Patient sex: M
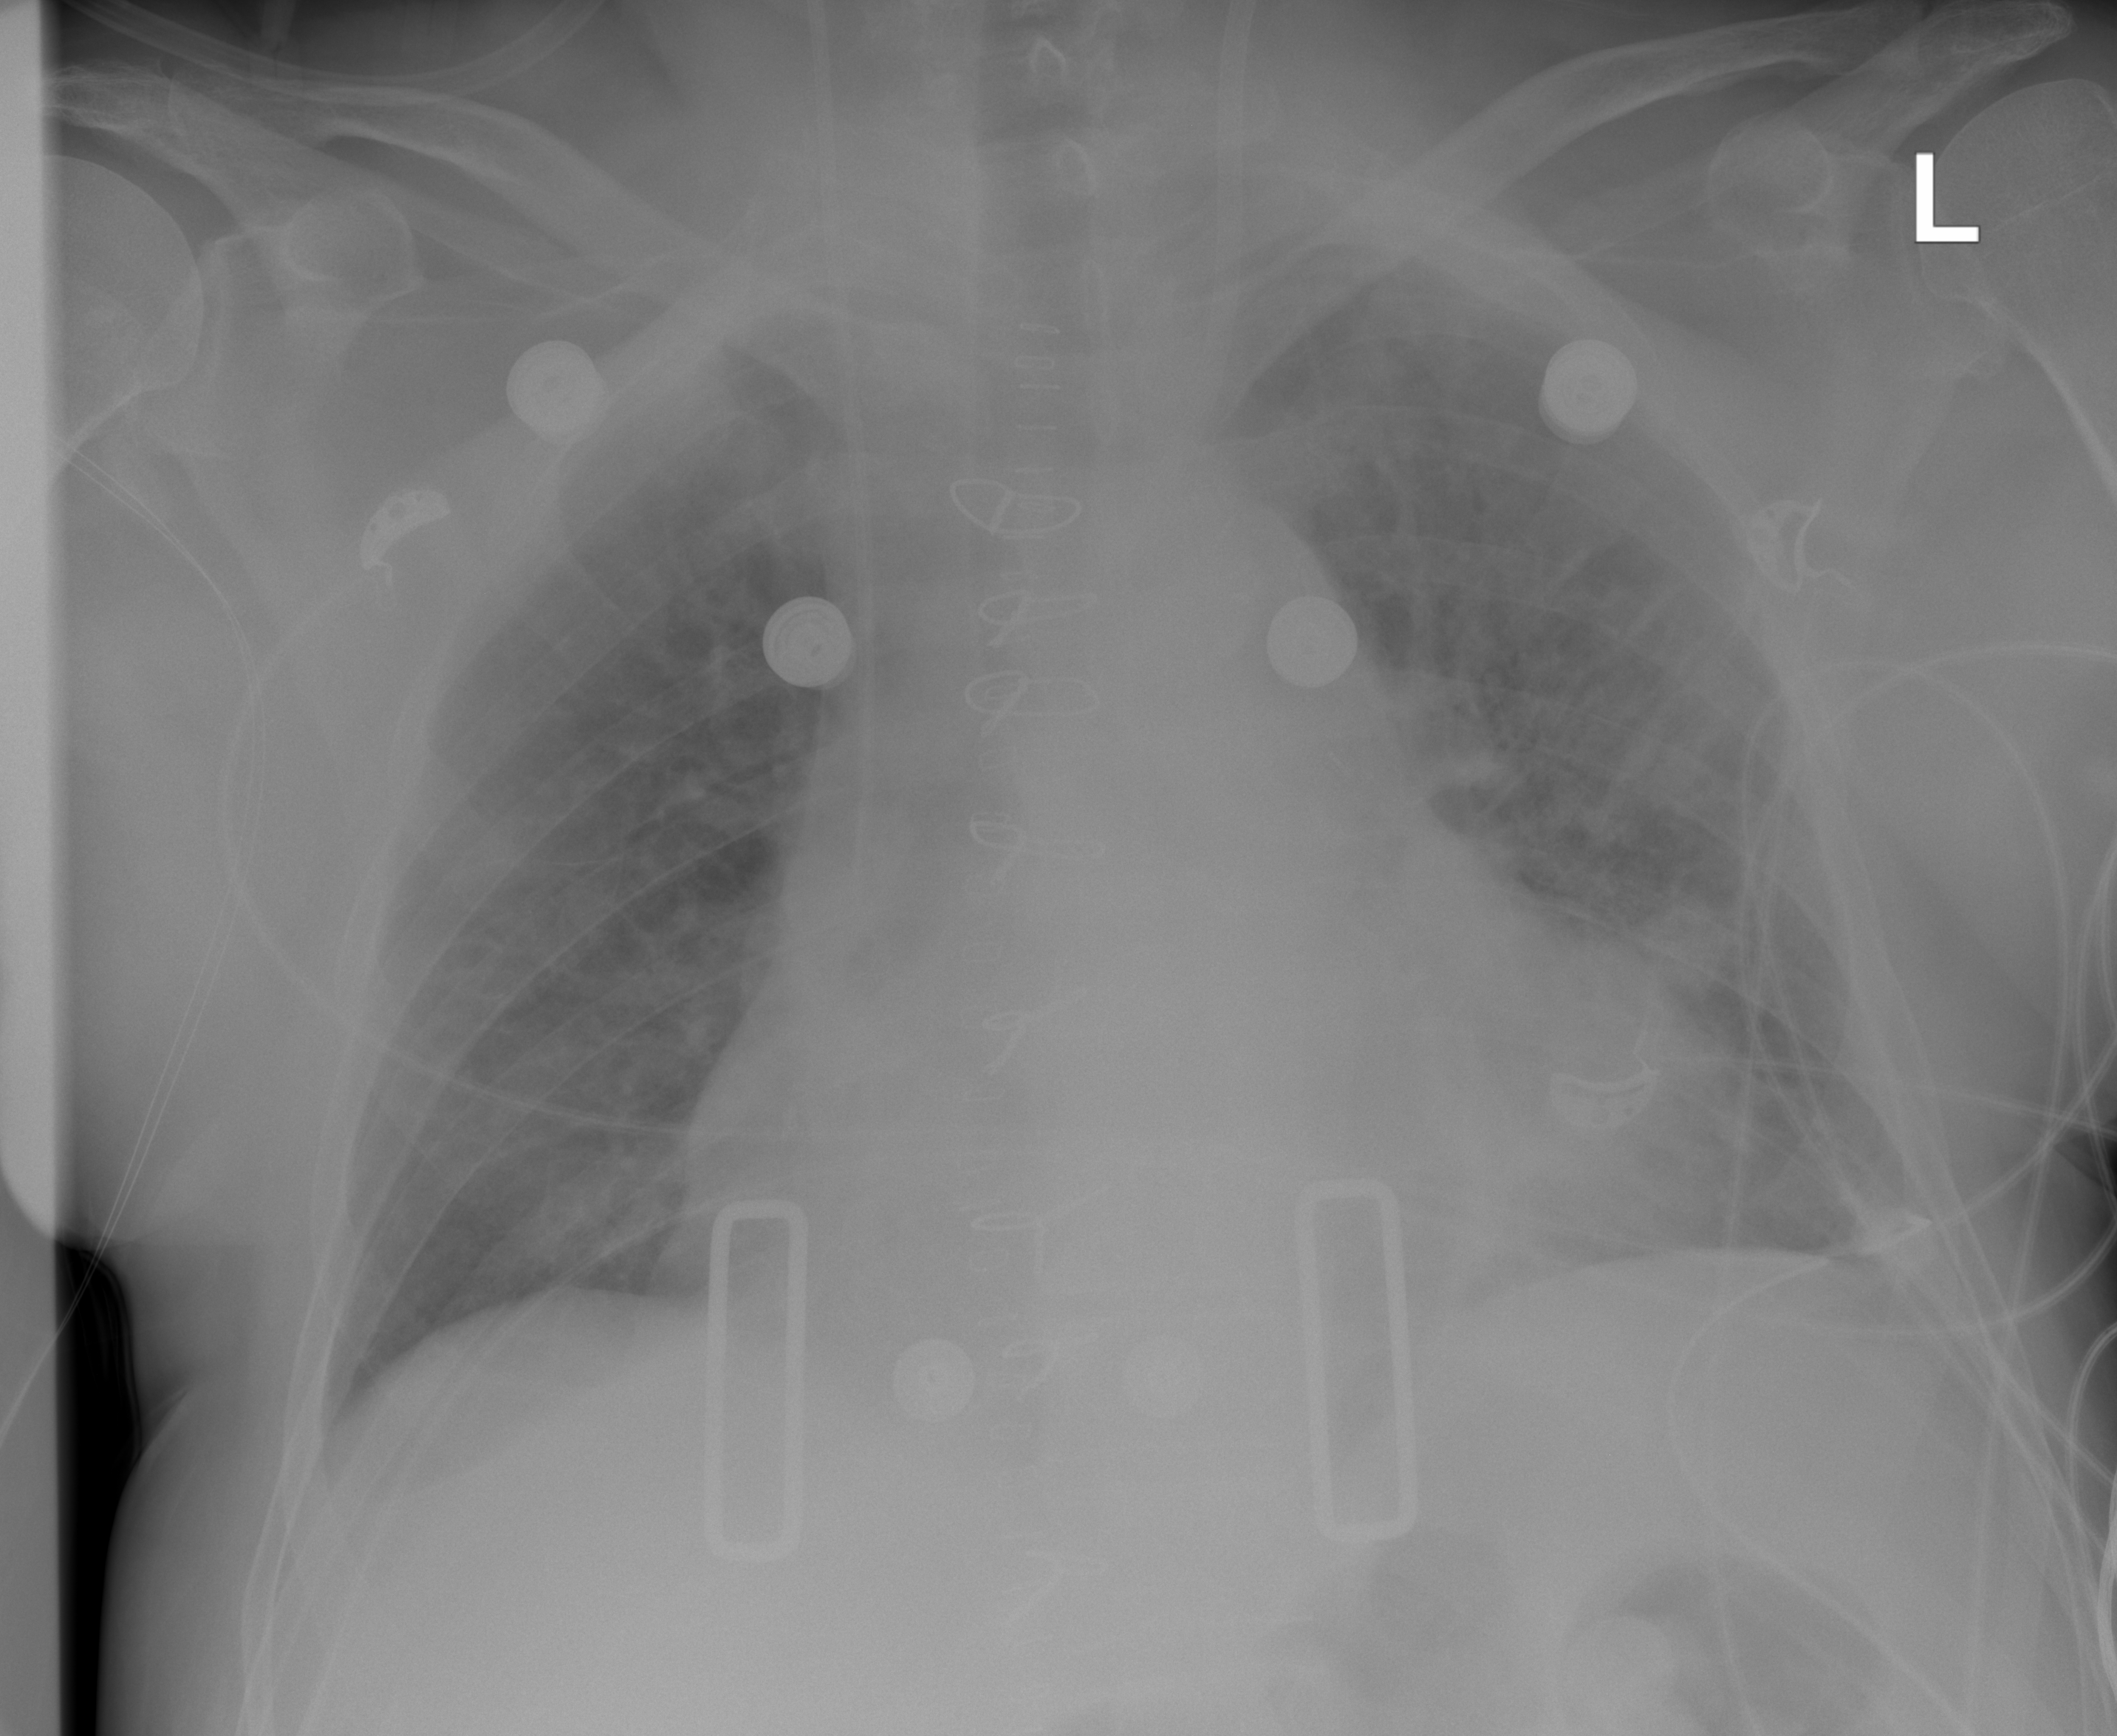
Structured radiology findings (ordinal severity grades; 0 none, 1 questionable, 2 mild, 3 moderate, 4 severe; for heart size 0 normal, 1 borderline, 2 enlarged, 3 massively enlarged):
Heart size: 2
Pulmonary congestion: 3
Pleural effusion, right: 0
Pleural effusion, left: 2
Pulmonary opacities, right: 2
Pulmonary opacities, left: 2
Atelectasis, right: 0
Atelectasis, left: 0